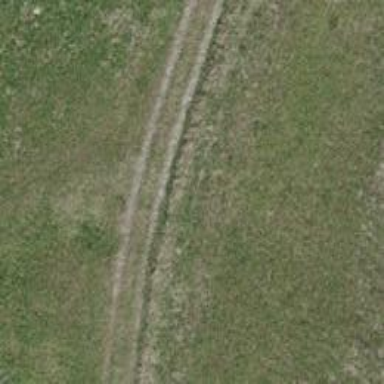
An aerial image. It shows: Grassy track with grade 5 track type.